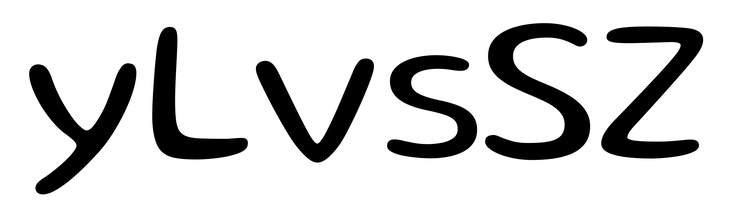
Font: Gluten_Light